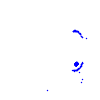
Particle: electron